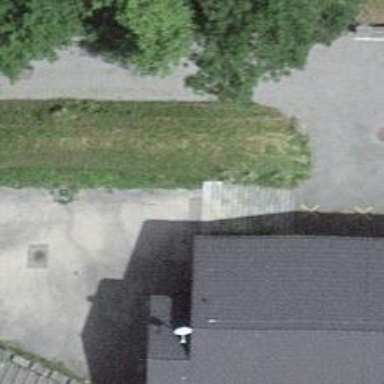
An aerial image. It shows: Road with steps.